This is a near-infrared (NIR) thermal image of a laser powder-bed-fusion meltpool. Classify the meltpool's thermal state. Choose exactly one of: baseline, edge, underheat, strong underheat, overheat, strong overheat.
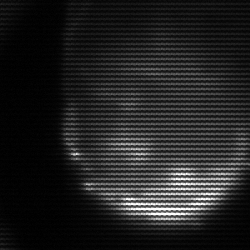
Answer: edge